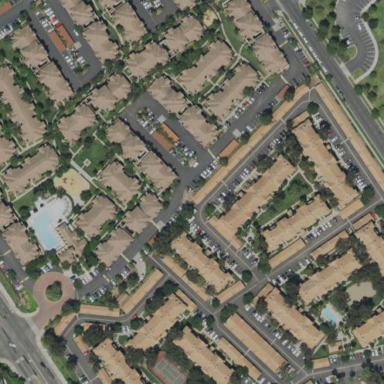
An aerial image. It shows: Residential area with apartments.